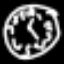
Label: clock